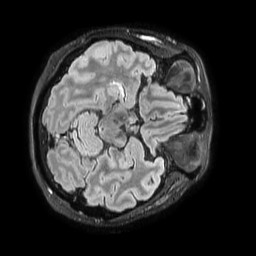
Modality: FLAIR
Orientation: axial
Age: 44
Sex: male
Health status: ill
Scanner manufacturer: philips
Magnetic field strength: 3 T
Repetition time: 4.8 s
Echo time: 0.34 s